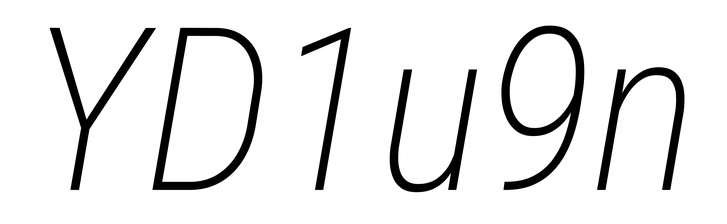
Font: Roboto-Italic_Condensed_ExtraLight_Italic